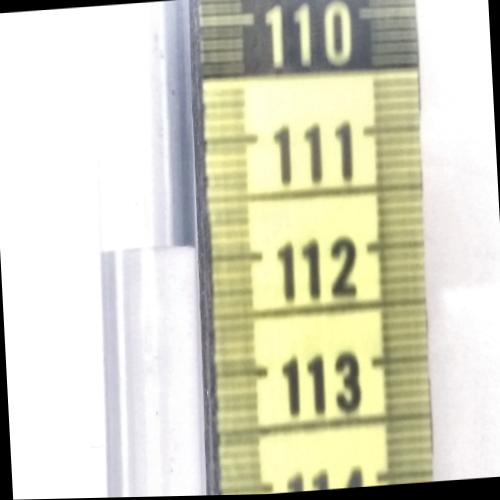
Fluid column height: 111.9 cm